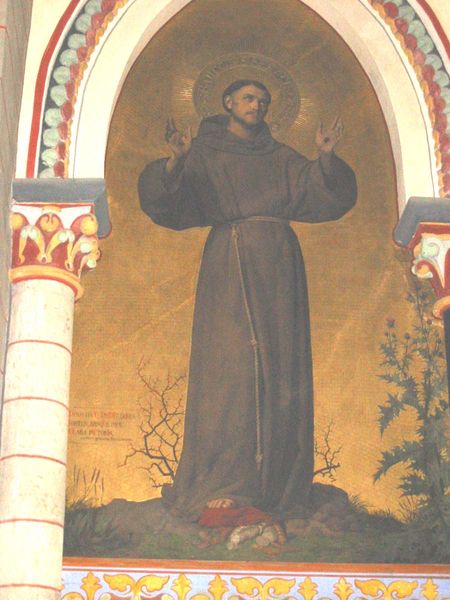
Titel: Quirinus-Münster in Neuss (St. Quirin)
Künstler: Wolbero
Standort: Neuss, Quirinus-Münster (EU - D - NRW)
Schlagwörter: feuer, himmel, mann, geste, säule, säulen, knoten, bild, kirche, gewand, kutte, bogen, wandgemälde, kordel, heiligenschein, jesus, segen, mönch, franziskus, heiliger, fresko, wandbild, kiche, erhobene hände, büßergewand